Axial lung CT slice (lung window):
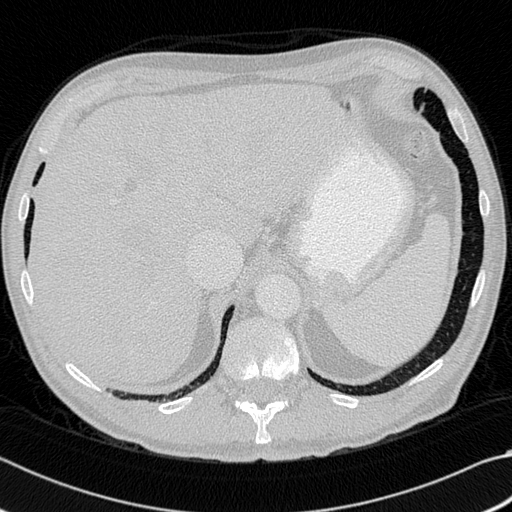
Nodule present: no